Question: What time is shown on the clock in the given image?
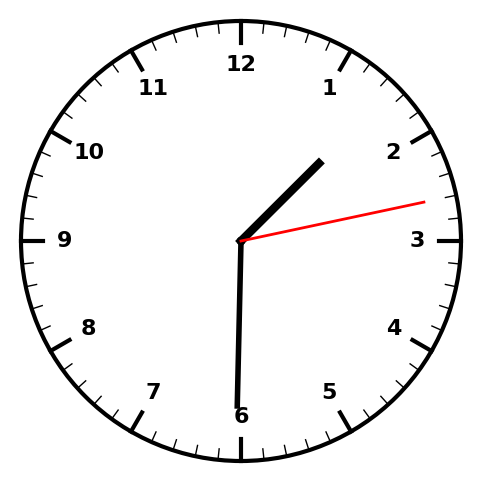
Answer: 01:30:13